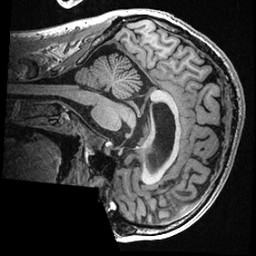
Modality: T1w
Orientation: sagittal
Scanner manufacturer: ge
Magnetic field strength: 3 T
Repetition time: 0.006736 s
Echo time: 0.002996 s